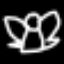
Label: angel